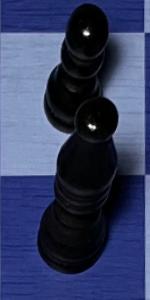
Label: Bishop_Black